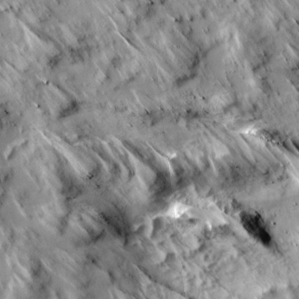
Label: non_frost